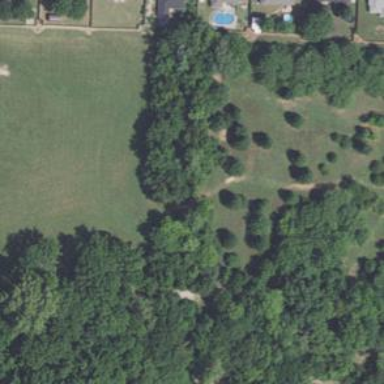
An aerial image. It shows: Disc golf hole.